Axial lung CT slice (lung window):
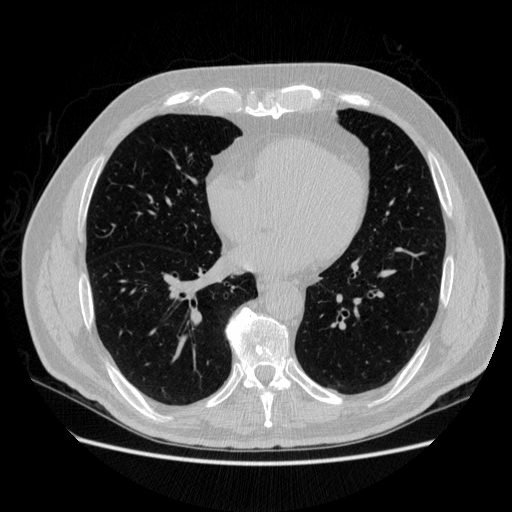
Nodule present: no